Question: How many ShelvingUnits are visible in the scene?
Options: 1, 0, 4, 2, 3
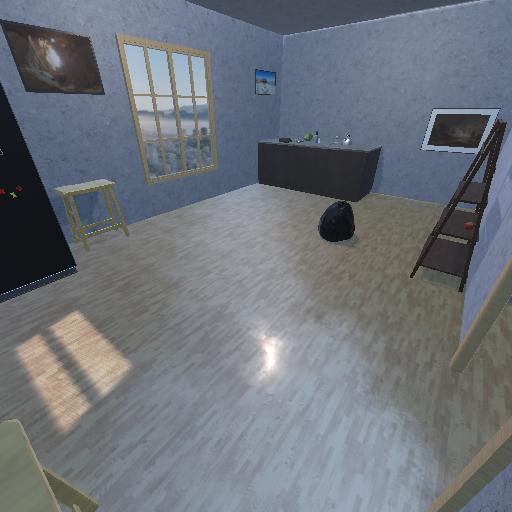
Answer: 1